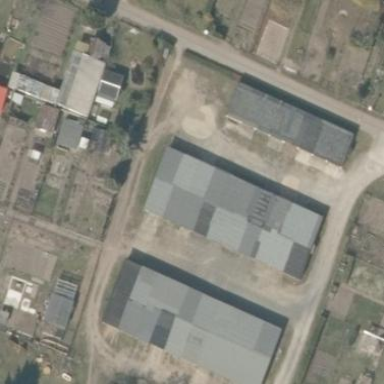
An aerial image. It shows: Group of garages.